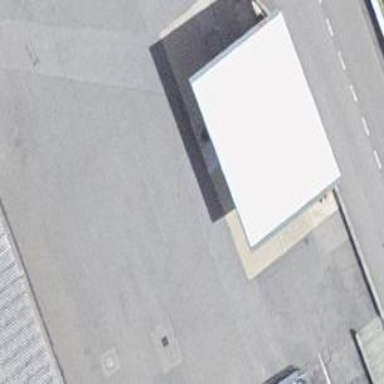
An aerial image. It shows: Fuel station.